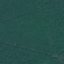
Label: Forest